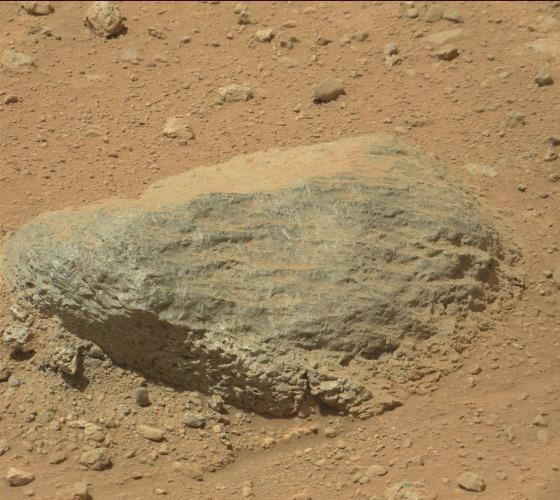
Terrain classes present: Bedrock, Gravel / Sand / Soil, Rock, Shadow